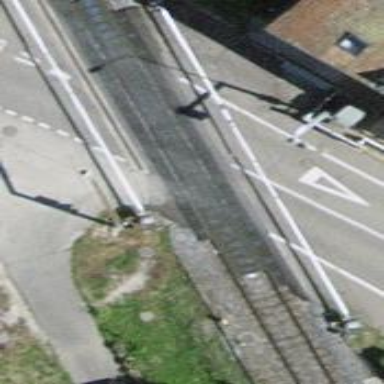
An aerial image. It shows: Railway level crossing.